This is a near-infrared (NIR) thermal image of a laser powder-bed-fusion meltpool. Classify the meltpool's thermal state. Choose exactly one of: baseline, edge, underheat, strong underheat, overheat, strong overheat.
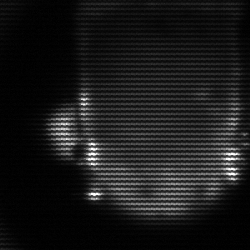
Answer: baseline